Field crop: maize
Growth stage: 2
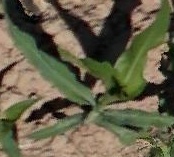
Species: maize